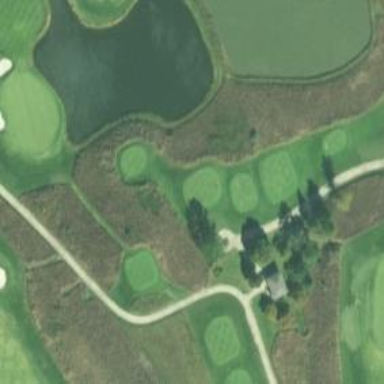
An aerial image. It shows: Golf cartpath that is also road path.